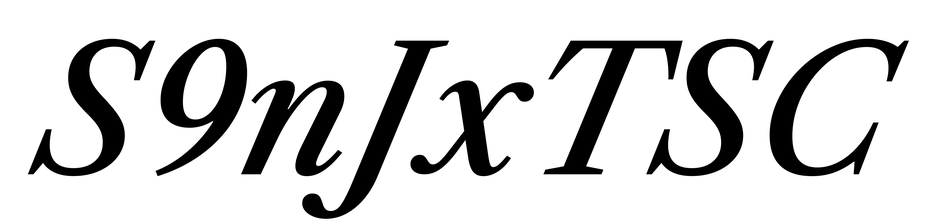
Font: LibreCaslonText-Italic_Medium_Italic